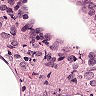
Metastatic tissue present: yes